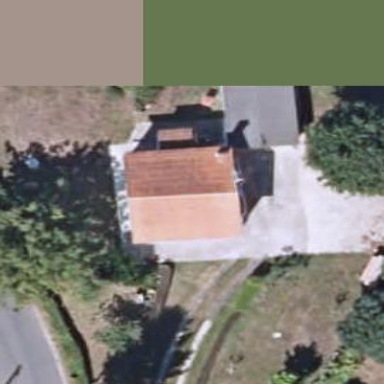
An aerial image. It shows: Simple house.